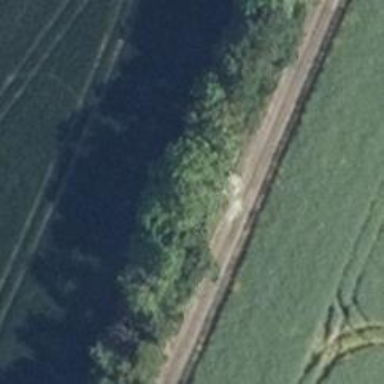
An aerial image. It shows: Row of trees in natural setting.